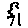
Label: tree